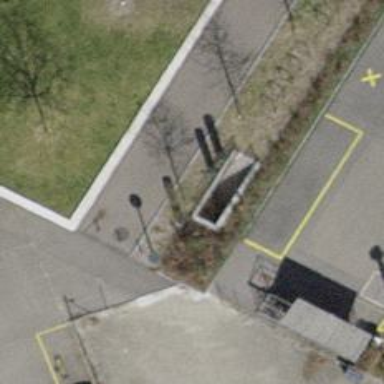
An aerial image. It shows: Bollard barrier.